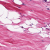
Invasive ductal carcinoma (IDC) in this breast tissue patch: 0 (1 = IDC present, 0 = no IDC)